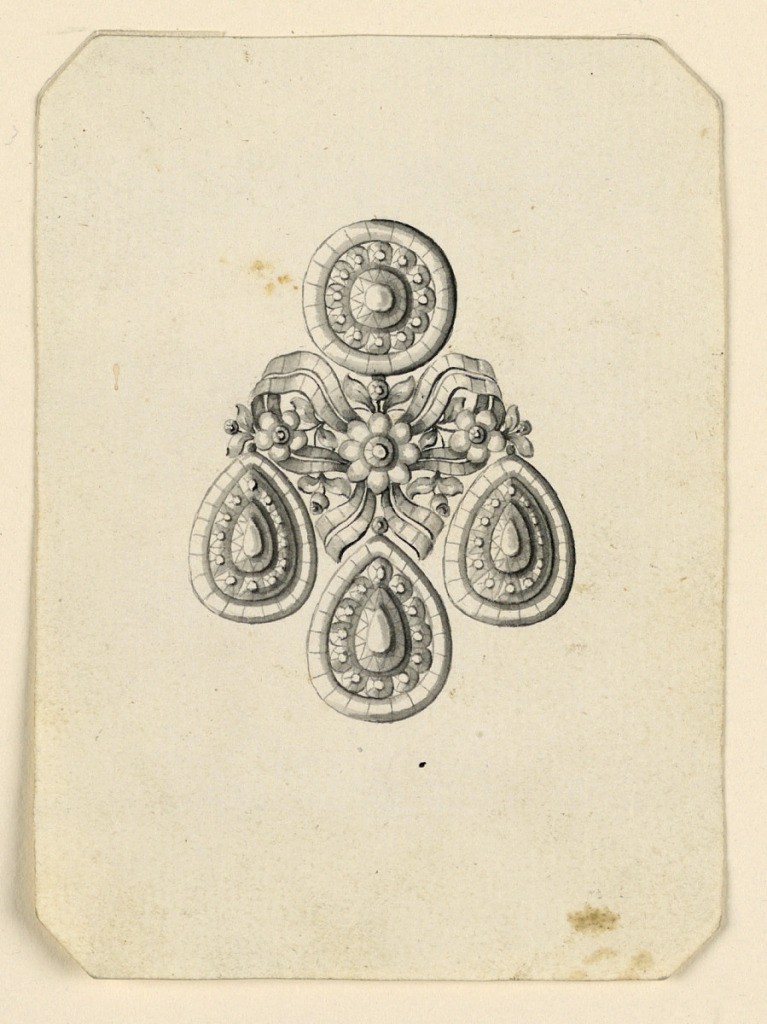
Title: Design for an Earring
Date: late 18th century
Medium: Pen and black ink, brush and gray watercolor on light green paper
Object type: Drawing
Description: Jewelry design for an earring, a disk above and three drops below. Design scheme similar to 1938-88-834, the knot being formed by two parallel ribbons. Bevelled corners.